Interaction volume radius: 5 \u00c5
Interaction volume height: 45 \u00c5
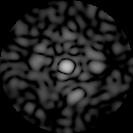
Disorder parameter: 0.8509